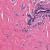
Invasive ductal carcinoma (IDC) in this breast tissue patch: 0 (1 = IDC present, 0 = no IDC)